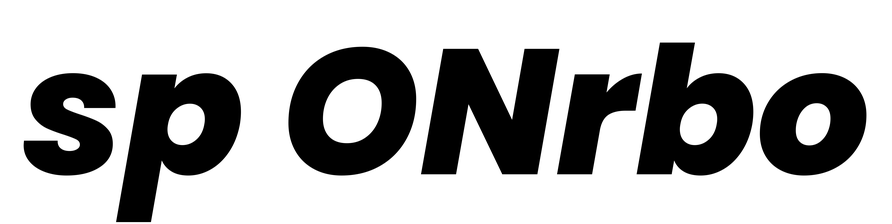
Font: Poppins-ExtraBoldItalic